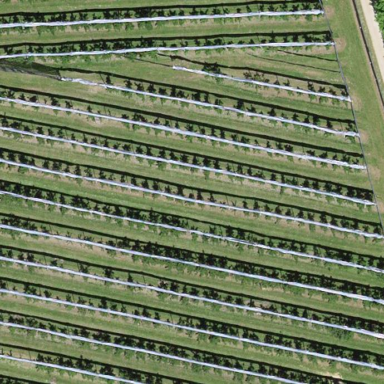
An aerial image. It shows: Orchard.